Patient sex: M
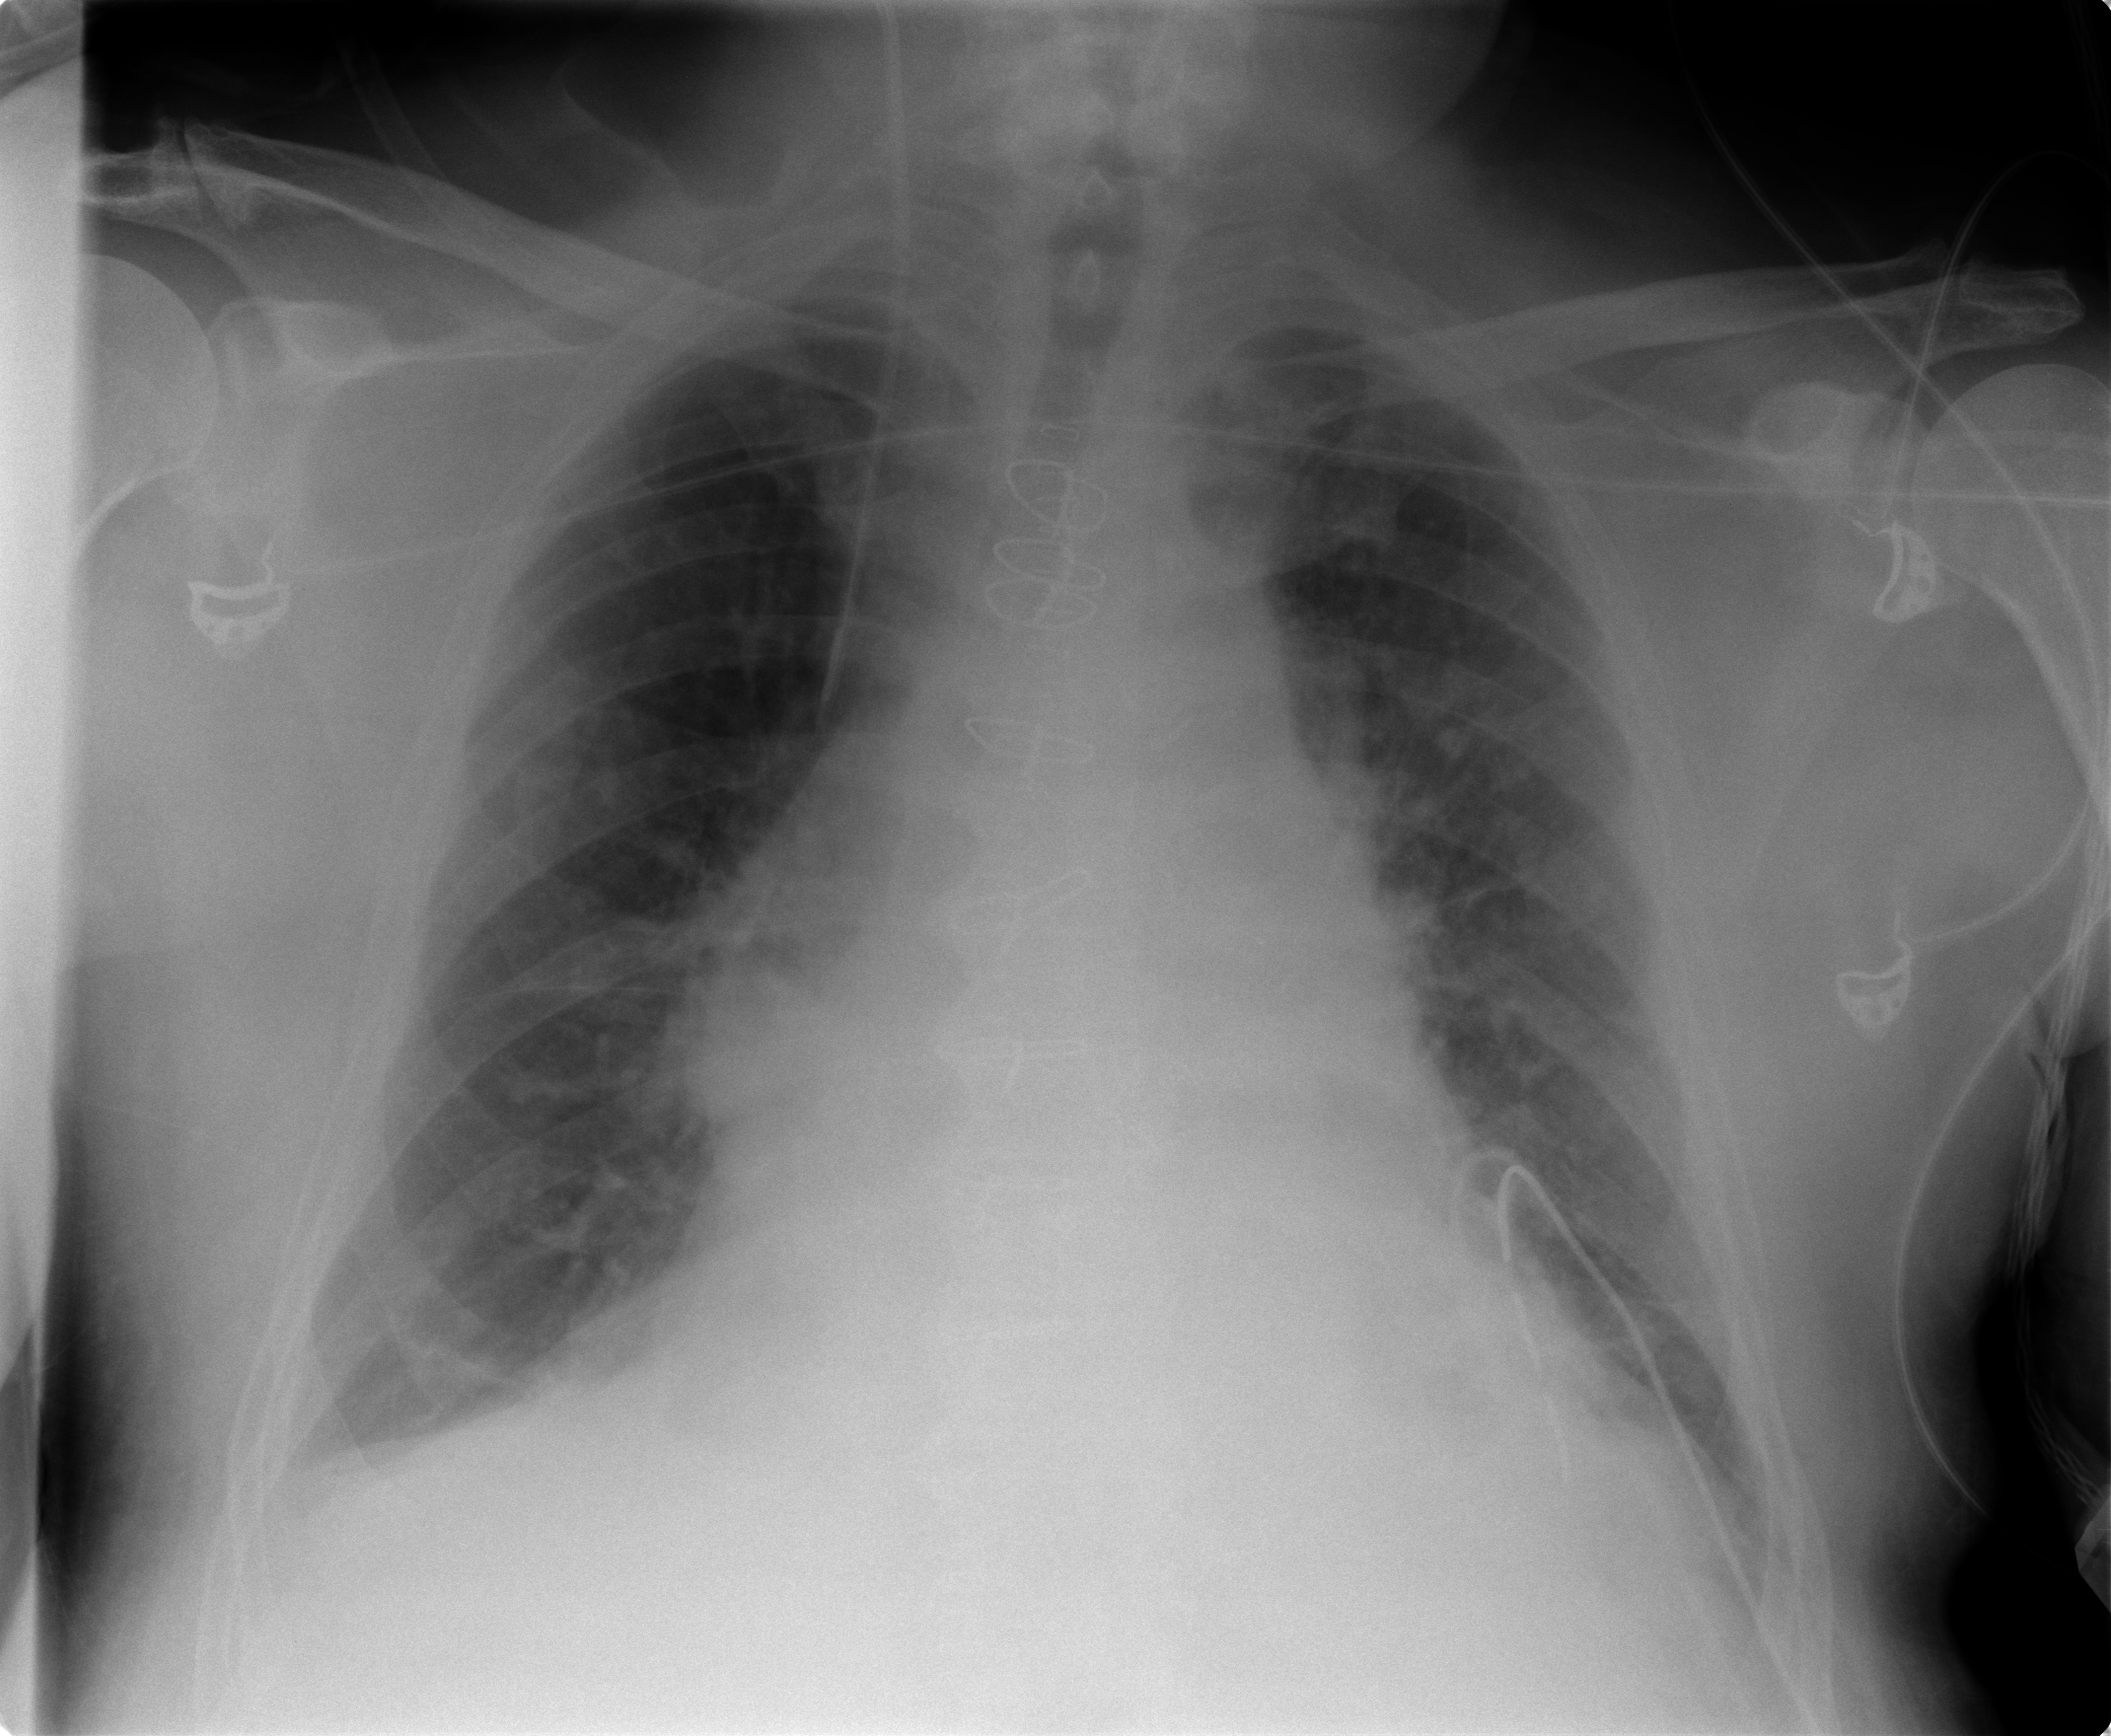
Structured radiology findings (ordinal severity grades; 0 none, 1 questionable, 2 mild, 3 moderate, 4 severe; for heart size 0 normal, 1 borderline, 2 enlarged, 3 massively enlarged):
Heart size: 2
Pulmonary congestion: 2
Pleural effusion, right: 1
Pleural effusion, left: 1
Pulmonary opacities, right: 0
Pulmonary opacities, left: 0
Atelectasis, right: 2
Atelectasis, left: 2